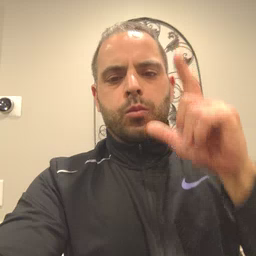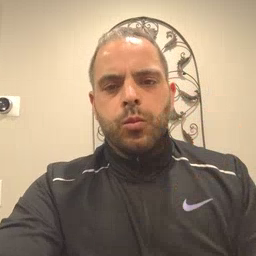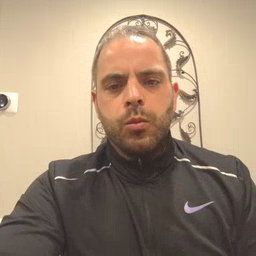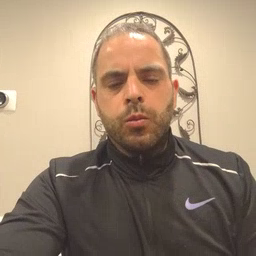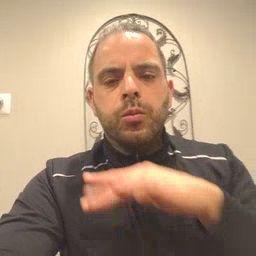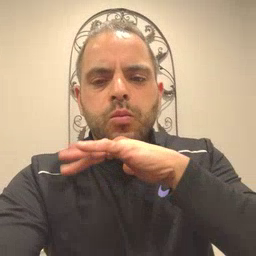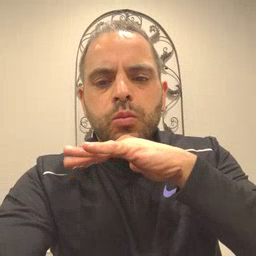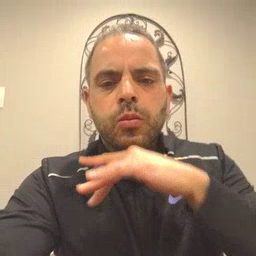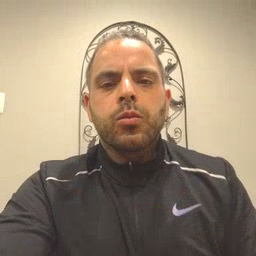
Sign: dirty